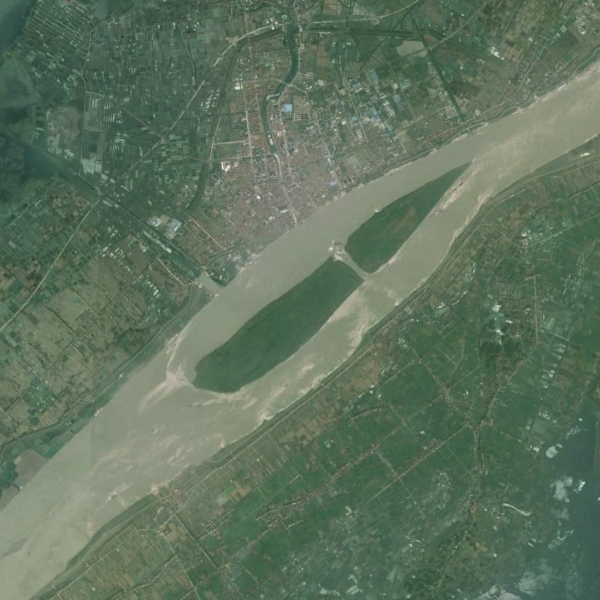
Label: River